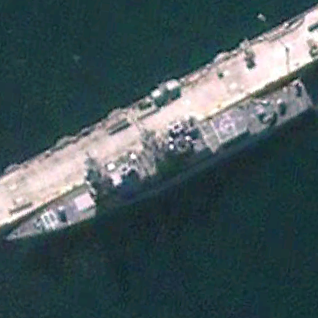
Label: cruiser